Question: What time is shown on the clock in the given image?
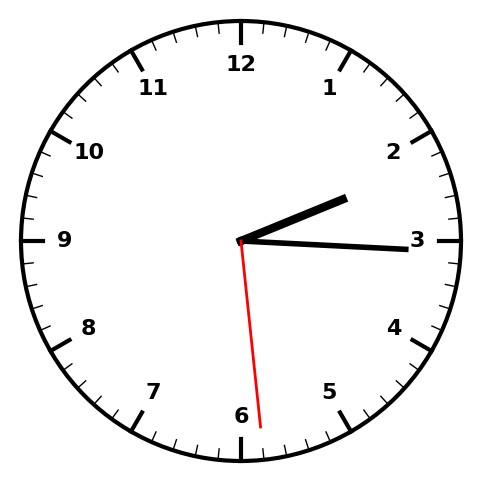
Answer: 02:15:29